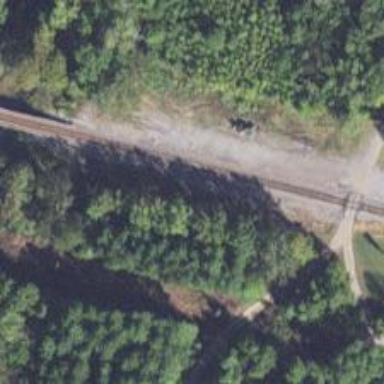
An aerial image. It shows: Railway track.